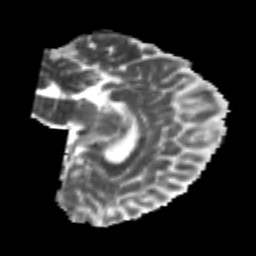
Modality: MD
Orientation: sagittal
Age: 24
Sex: female
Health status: healthy
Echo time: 0.074 s